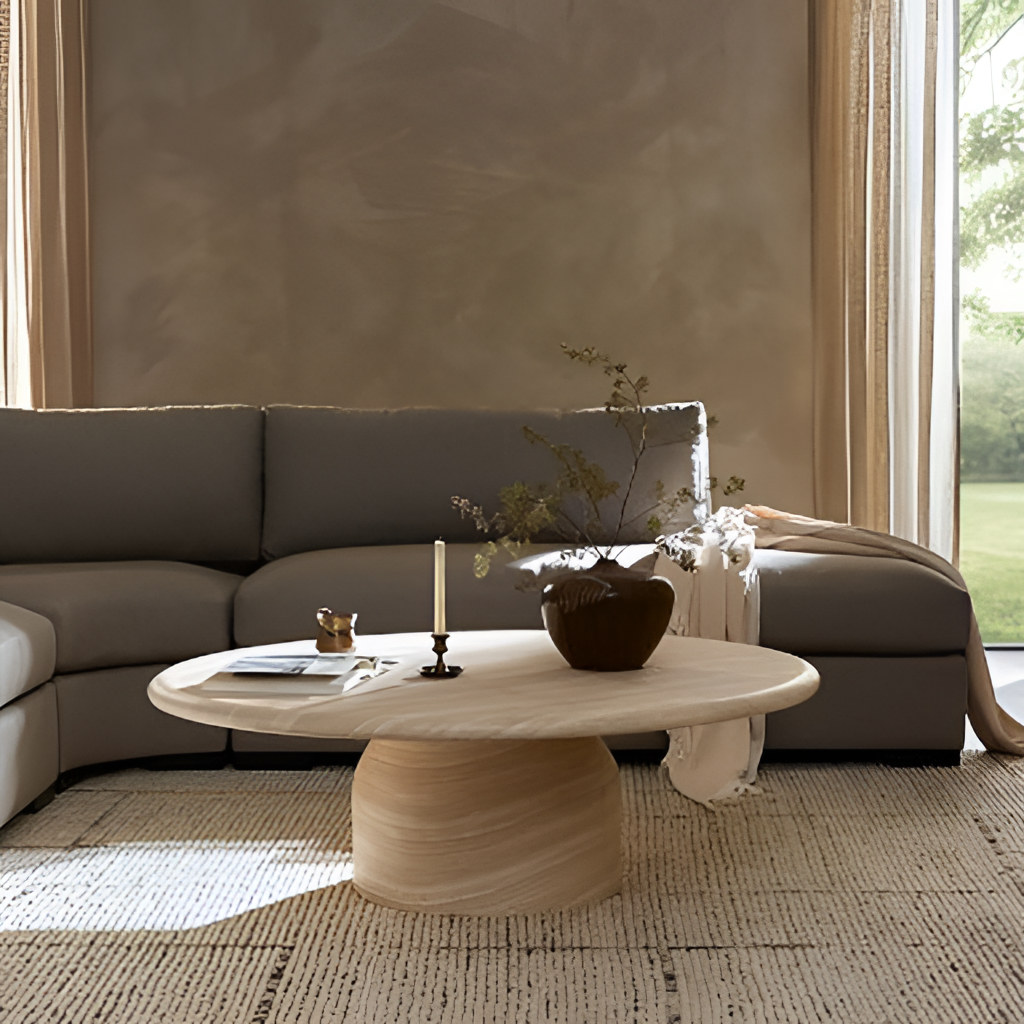
living room, beige wood coffee table, woven flooring, with textured pattern, paint wallpaper, with solid pattern, modern